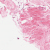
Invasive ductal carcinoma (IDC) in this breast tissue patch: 0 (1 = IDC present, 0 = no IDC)